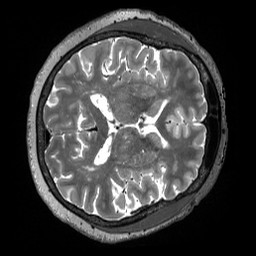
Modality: T2w
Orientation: axial
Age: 70
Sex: female
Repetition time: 3.2 s
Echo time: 0.563 s